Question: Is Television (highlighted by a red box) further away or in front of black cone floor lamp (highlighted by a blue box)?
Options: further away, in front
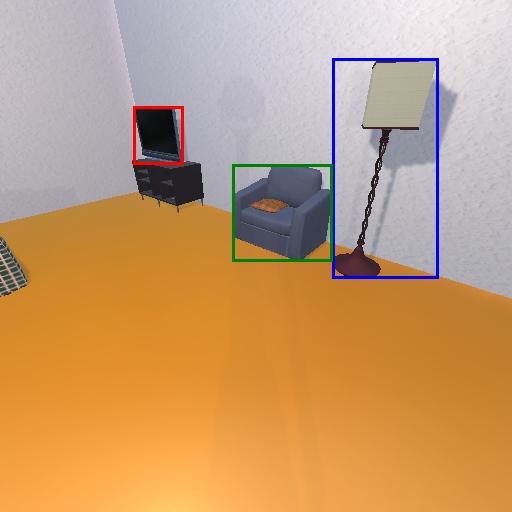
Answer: further away